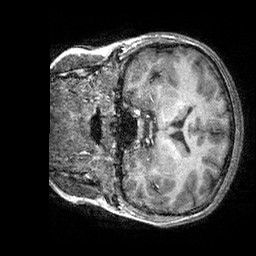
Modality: T1w
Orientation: coronal
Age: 21
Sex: female
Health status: healthy
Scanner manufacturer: siemens
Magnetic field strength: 3 T
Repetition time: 2.3 s
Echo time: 0.00303 s